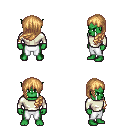
a pixel art fantasy rpg character, male body template, orc, green skin, white long-sleeve shirt, white pants, light blonde left-swept hairstyle, four views (front, back, left, right), 2x2 character sprite sheet, small pixel art, hard edges, no anti-aliasing